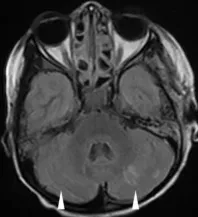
Cerebellar.
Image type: radiology (mri)